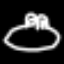
Label: frog